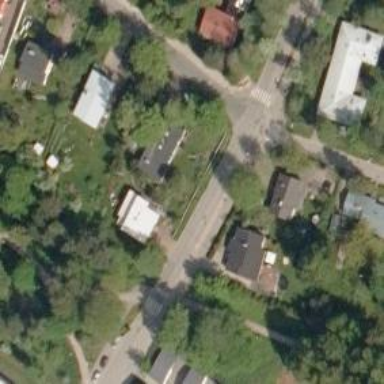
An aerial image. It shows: Asphalt footway.